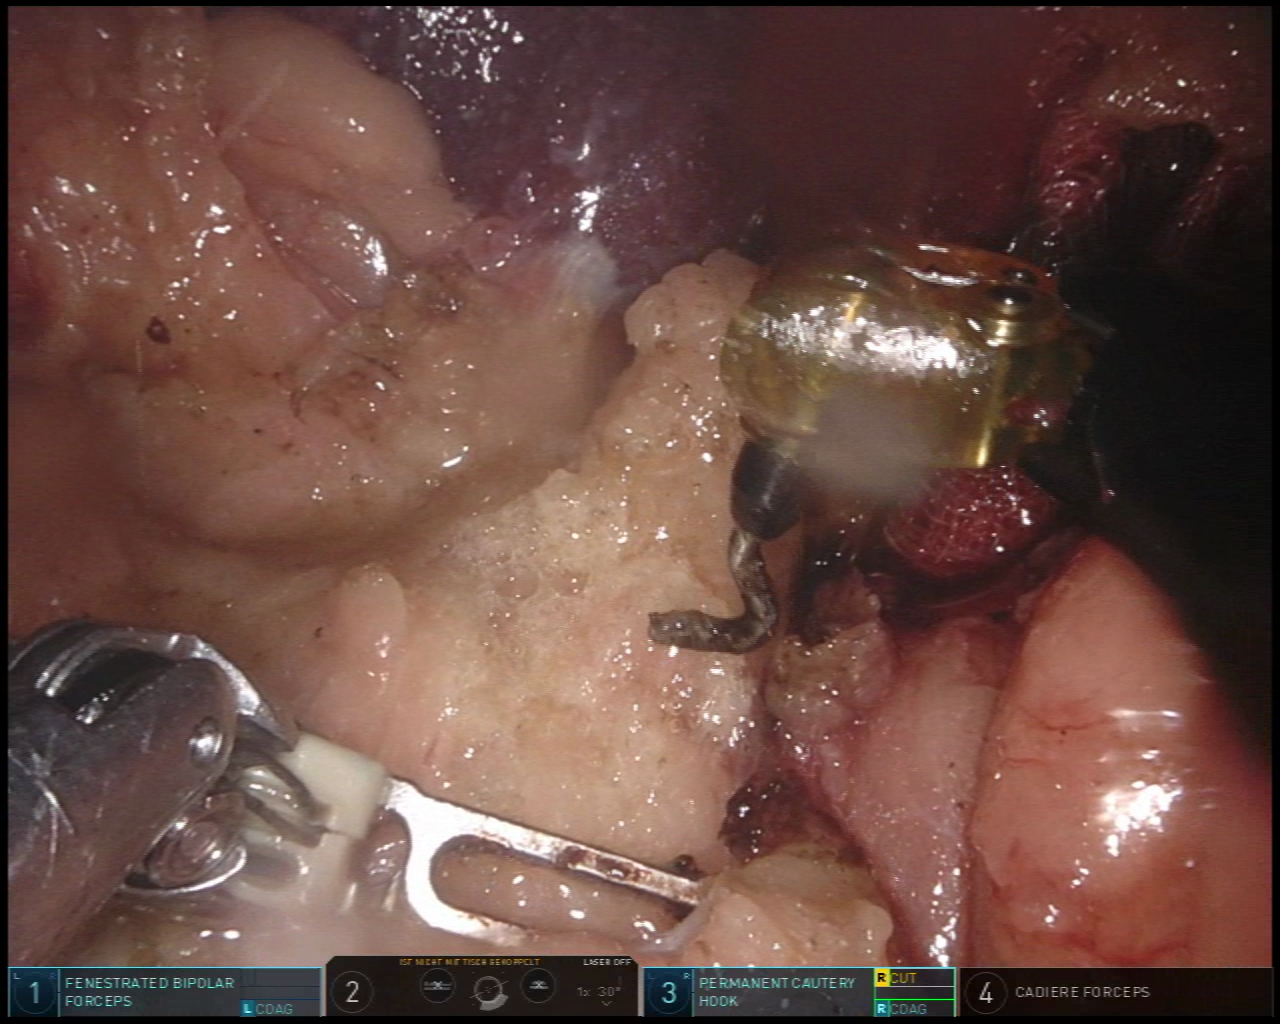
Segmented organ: spleen
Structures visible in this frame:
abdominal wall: yes
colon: no
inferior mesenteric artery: no
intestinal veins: no
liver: no
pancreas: no
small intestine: no
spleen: yes
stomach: no
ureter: no
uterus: no
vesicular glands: no